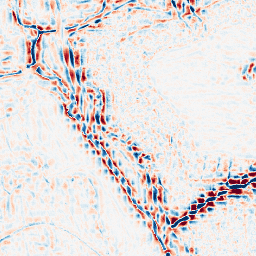
Category: wavelet
Decomposition family: wavelet_reverse_biorthogonal
Decomposition parameters: wavelet: rbio5.5
level: 3
Upsampling method: lanczos
Upsampling parameters: scale: 4
Upsampling scale: 4